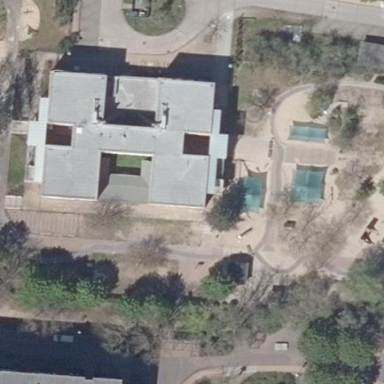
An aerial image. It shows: Kindergarten.